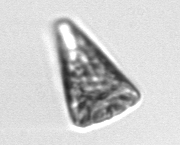
Label: Licmophora